Aerial crown-view tile of a tropical tree (Barro Colorado Island, Panama), acquired 20241112:
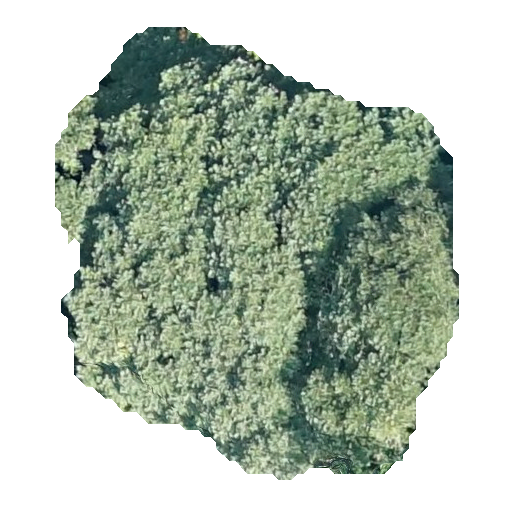
Species: Jacaranda copaia
GBIF accepted scientific name: Jacaranda copaia
Crown area: 214.553 m²